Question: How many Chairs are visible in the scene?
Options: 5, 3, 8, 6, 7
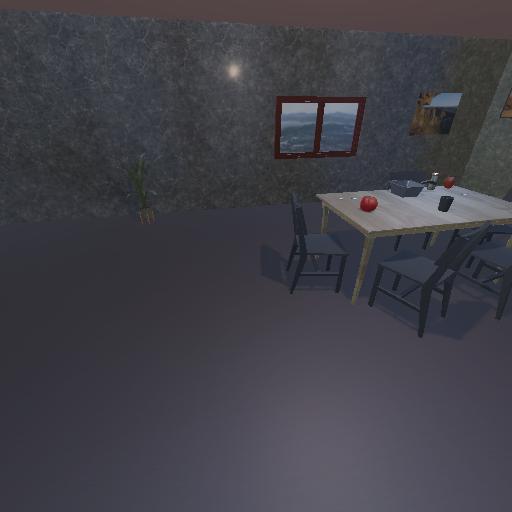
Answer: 5